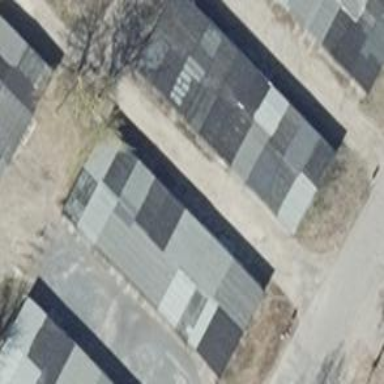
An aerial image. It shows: Garage.